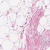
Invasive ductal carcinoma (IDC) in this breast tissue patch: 0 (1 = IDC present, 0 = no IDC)